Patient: sex M, age 60
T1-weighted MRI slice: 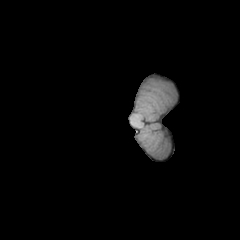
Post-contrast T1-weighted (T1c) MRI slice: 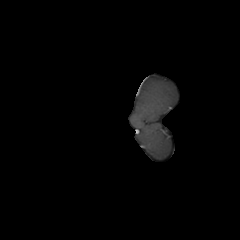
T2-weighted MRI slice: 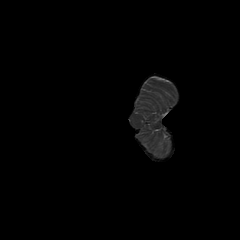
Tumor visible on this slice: no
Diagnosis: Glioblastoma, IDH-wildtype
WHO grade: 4